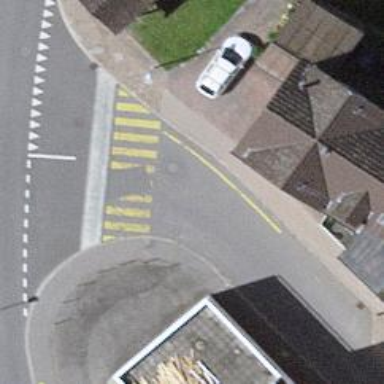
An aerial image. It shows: Uncontrolled zebra crossing on the road.